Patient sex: F
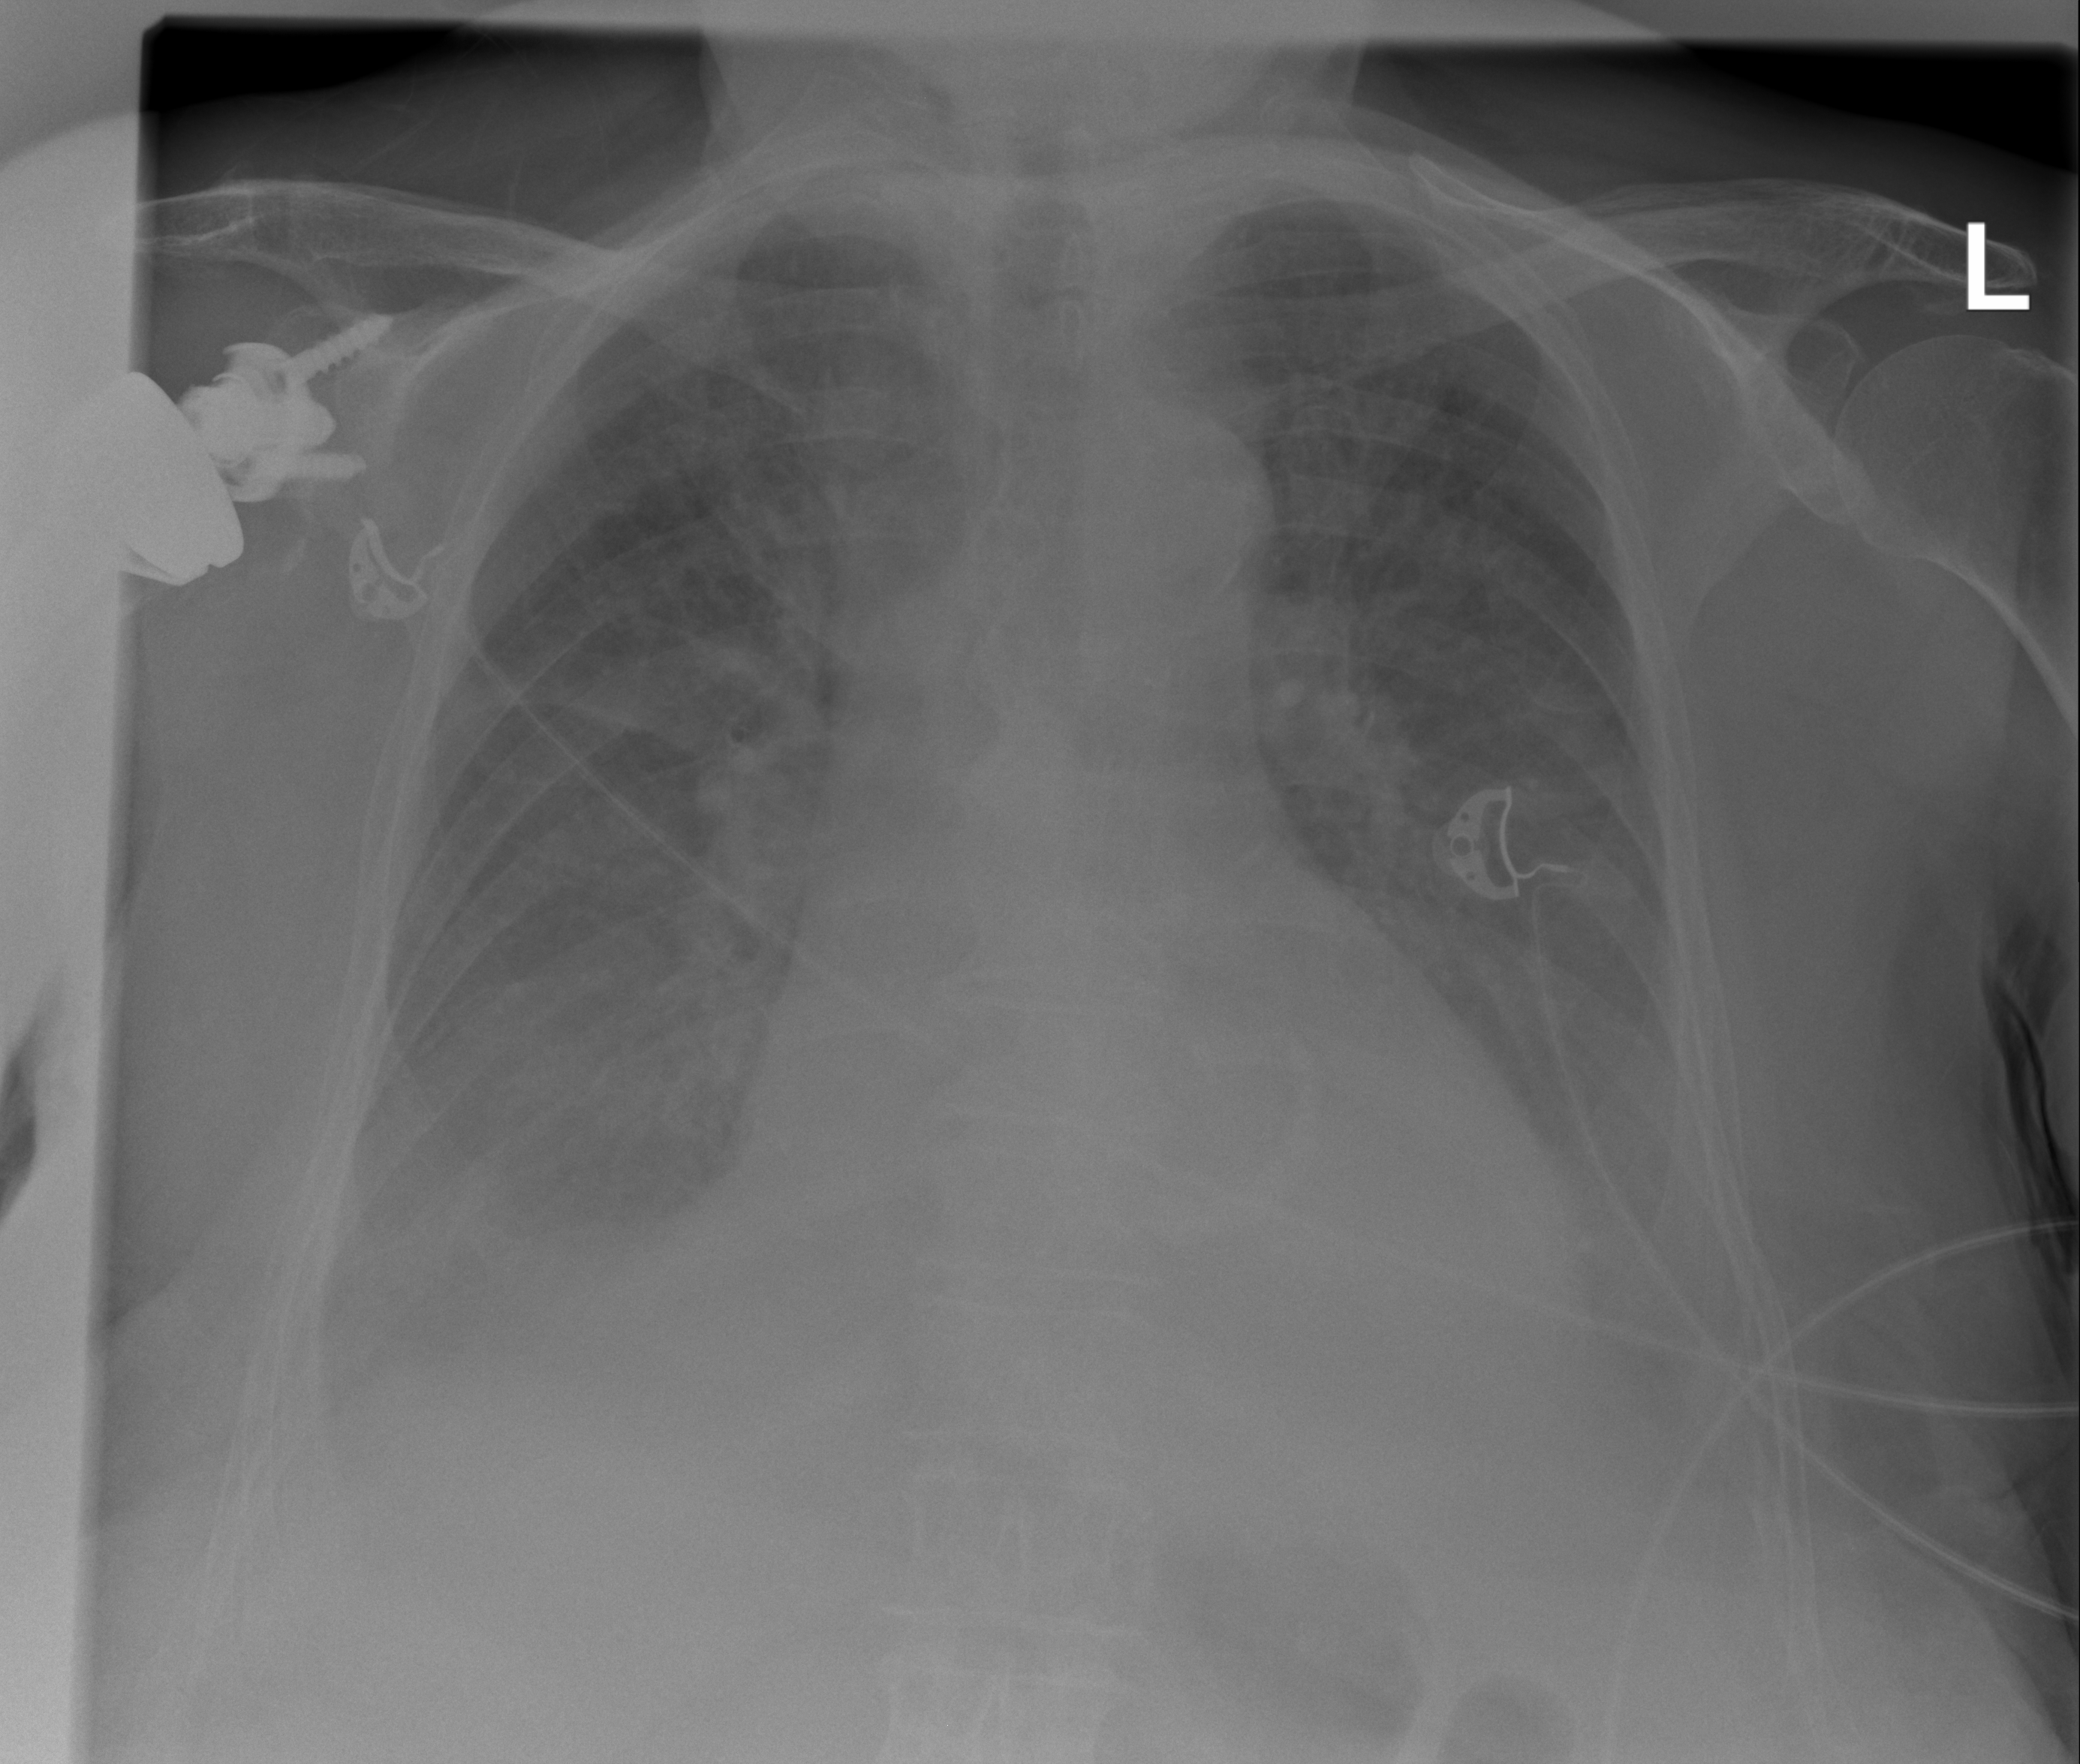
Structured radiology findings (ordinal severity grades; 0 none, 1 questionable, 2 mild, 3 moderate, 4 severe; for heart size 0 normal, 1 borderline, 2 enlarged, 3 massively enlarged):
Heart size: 2
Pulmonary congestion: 2
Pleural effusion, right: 3
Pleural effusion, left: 3
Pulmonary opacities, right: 2
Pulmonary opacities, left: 2
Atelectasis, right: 2
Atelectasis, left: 2